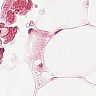
Metastatic tissue present: no